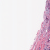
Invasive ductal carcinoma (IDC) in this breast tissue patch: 1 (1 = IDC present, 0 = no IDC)